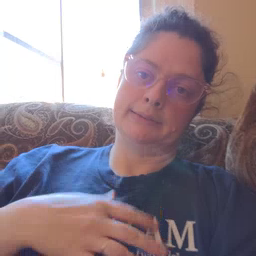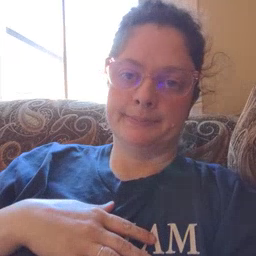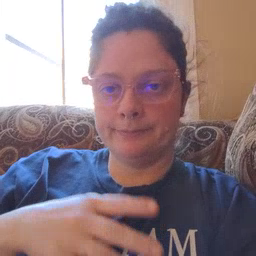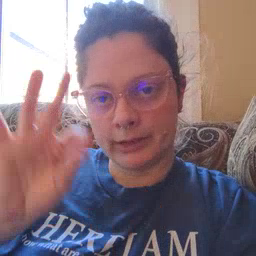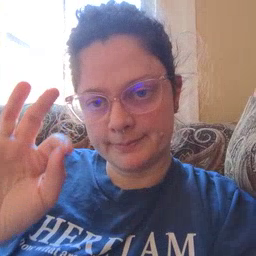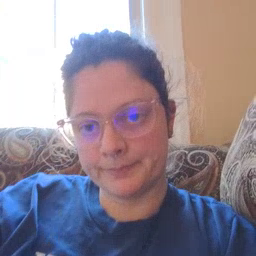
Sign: find